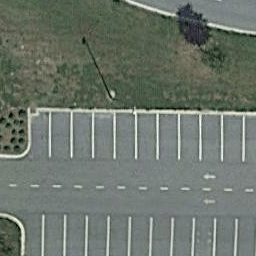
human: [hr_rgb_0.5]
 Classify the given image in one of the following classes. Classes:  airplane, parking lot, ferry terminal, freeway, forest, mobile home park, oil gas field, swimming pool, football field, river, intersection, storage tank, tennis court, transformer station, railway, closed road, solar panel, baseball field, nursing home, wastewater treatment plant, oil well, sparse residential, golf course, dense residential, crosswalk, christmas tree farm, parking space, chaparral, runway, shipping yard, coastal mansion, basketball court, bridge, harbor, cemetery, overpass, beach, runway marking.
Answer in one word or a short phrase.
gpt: parking space